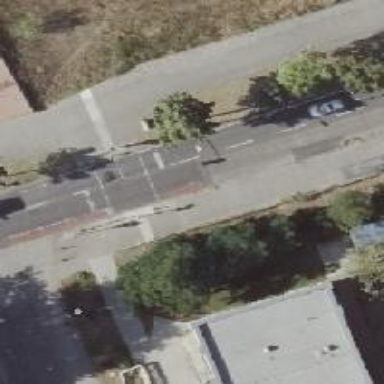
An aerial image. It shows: Footway crossing with traffic signals.